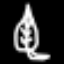
Label: leaf